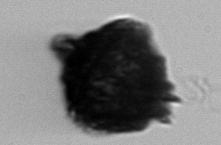
Label: Gonyaulax